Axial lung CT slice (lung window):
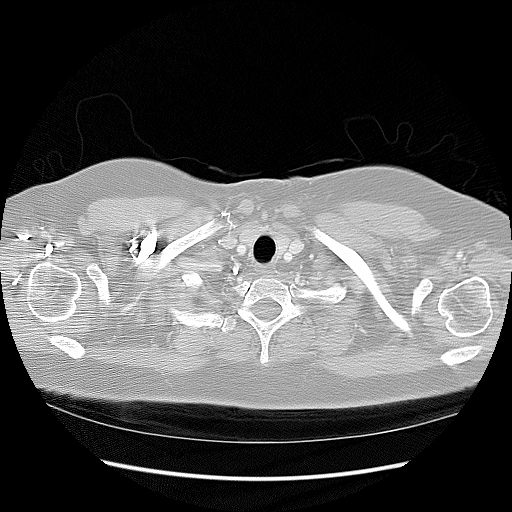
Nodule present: no